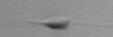
Label: flagellate_morphotype3